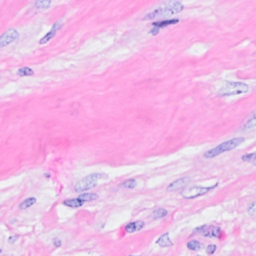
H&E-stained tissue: Breast